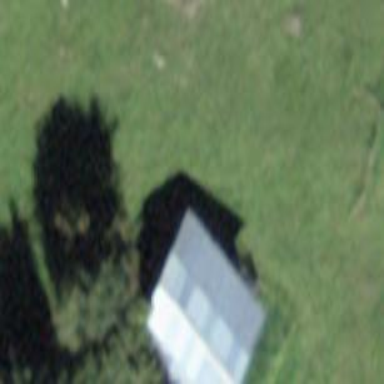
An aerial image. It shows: Barn.